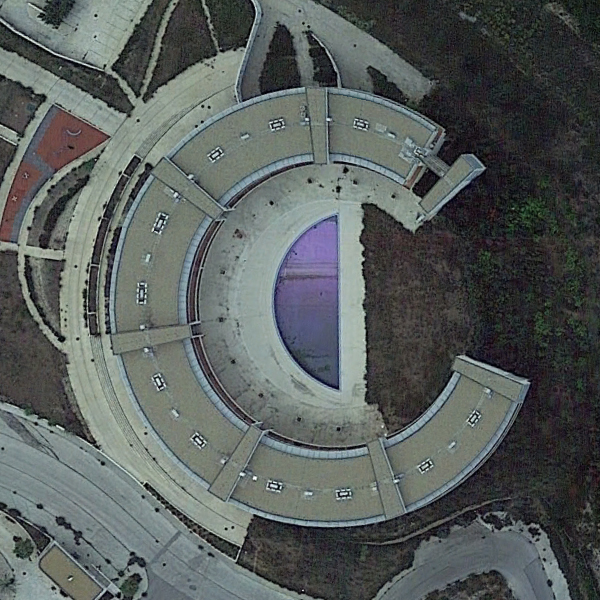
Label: Center